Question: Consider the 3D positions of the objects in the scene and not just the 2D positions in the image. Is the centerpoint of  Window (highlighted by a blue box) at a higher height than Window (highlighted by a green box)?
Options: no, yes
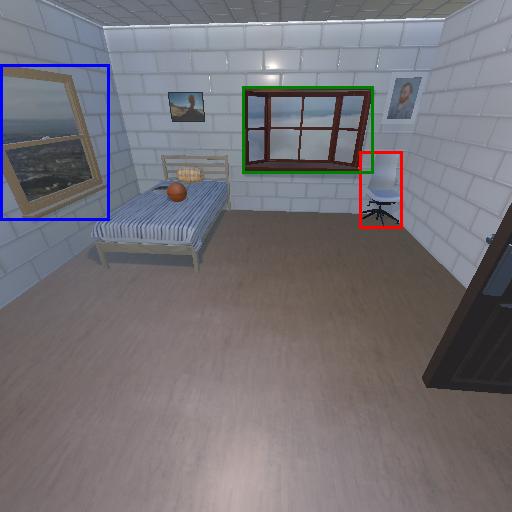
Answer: no